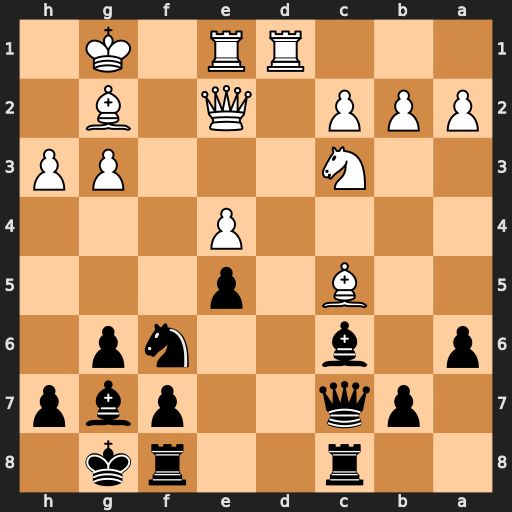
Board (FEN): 2r2rk1/1pq2pbp/p1b2np1/2B1p3/4P3/2N3PP/PPP1Q1B1/3RR1K1
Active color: b
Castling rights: -
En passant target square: -
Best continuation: Bb5 Qe3 Qxc5 Qxc5 Rxc5